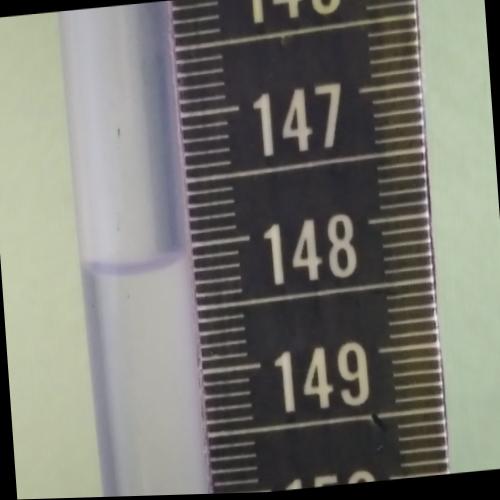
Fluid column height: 148.1 cm